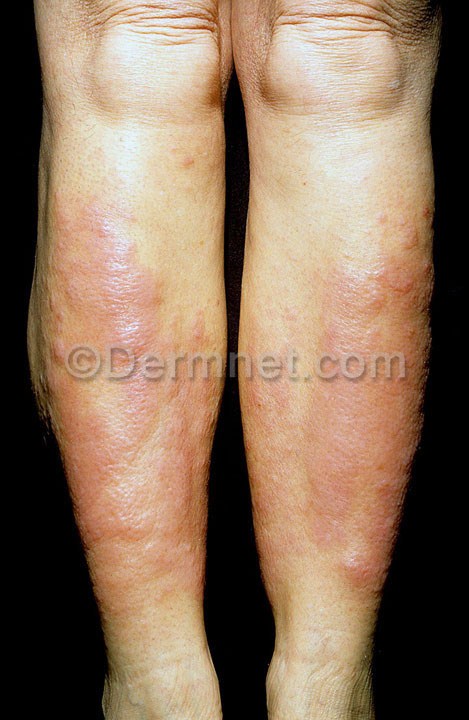
Disease: Systemic Disease